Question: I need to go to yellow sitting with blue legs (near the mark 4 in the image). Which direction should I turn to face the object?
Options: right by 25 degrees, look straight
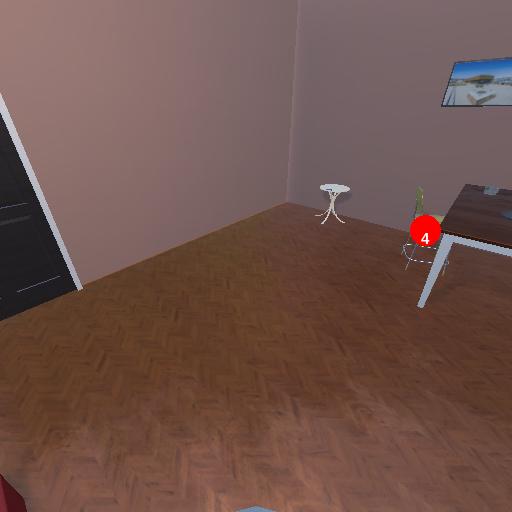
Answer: right by 25 degrees